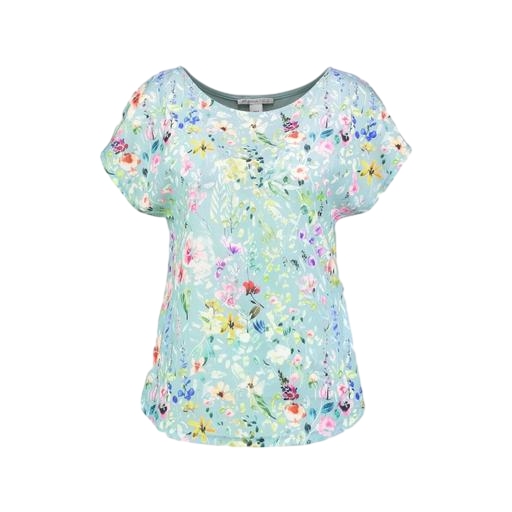
multicolor floral-print t-shirt only macy, blue plus size printed t-shirt only macy, blue floral print tee, white background